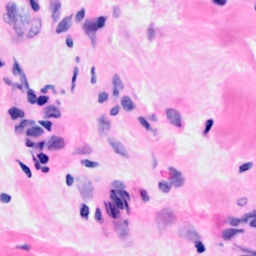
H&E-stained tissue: Breast